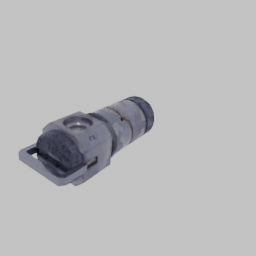
Label: architecture